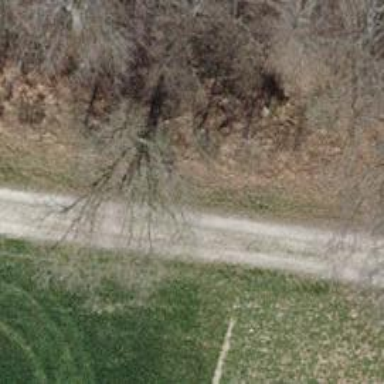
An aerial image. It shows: Brown bench in the vicinity.